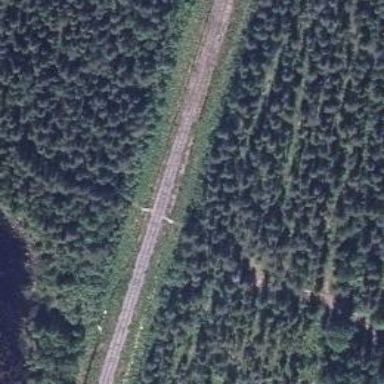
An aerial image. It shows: Railway bridge with Class rail tracks.